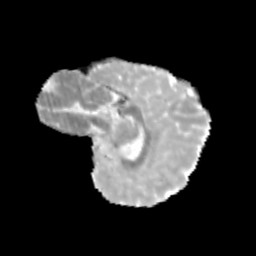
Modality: MD
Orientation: sagittal
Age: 11
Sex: male
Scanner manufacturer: siemens
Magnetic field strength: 3 T
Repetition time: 3.8 s
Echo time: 0.07 s